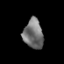
Tissue: prostate
Cell type: Epithelial cells
Senescence score: 0.3453
Nuclear area (px): 568
Mean DAPI intensity: 114.13